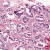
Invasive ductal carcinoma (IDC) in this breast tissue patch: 1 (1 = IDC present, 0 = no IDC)